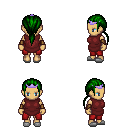
a pixel art fantasy rpg character, female body template, human, tanned skin, maroon tunic, red pants, green ponytail hairstyle, purple tiara, cloth bracers, white slippers, four views (front, back, left, right), 2x2 character sprite sheet, small pixel art, hard edges, no anti-aliasing